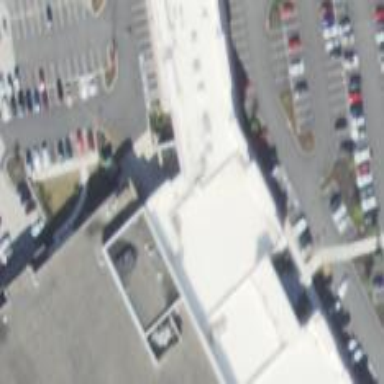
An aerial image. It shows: Retail building.